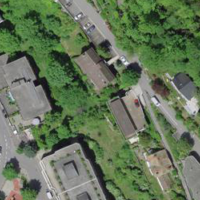
EUNIS habitat code: 55
Species observed at this site:
Erigeron karvinskianus